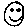
Label: smiley face